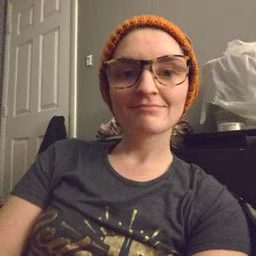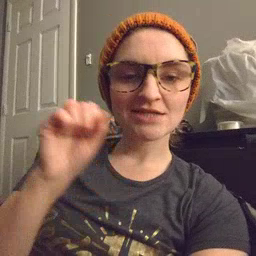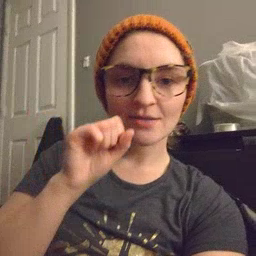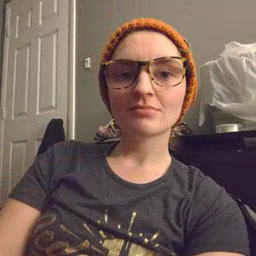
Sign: carrot